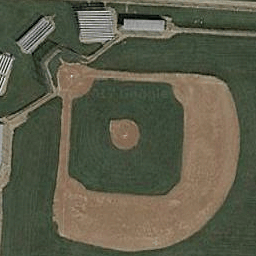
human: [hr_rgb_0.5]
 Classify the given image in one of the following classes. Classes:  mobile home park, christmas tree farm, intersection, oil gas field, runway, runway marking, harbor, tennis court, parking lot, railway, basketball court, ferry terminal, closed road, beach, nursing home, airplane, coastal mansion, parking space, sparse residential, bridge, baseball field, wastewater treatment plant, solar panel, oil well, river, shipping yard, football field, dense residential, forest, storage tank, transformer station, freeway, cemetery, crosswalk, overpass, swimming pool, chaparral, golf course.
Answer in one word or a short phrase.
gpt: baseball field